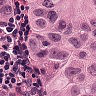
Metastatic tissue present: yes